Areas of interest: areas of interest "Huanyu Driving School"
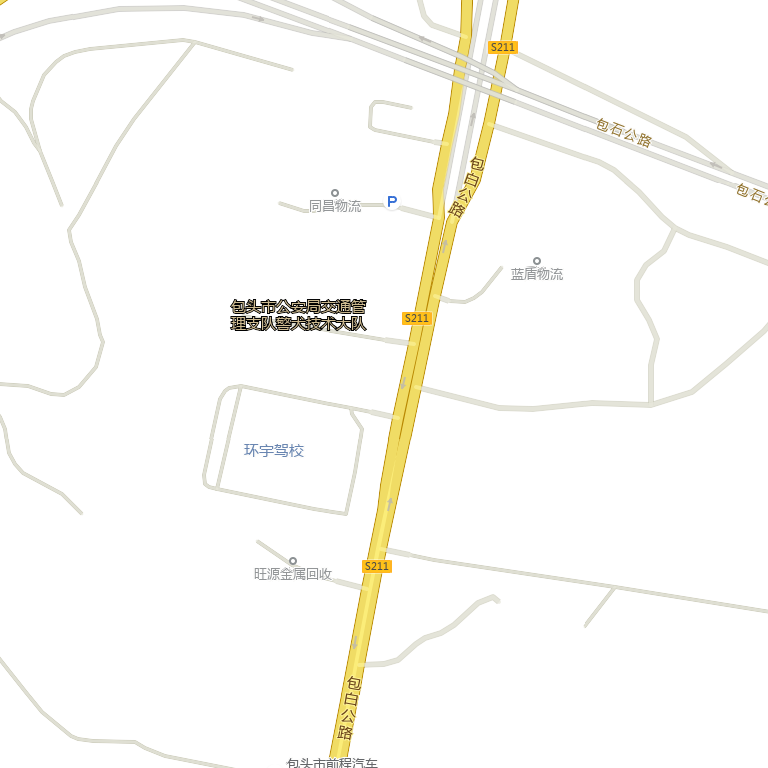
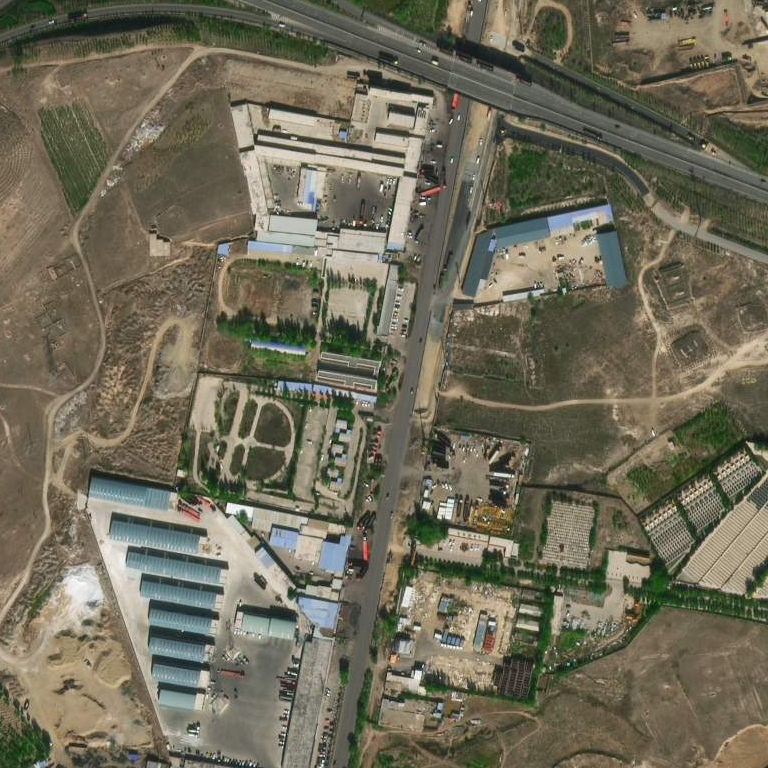